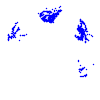
Particle: proton